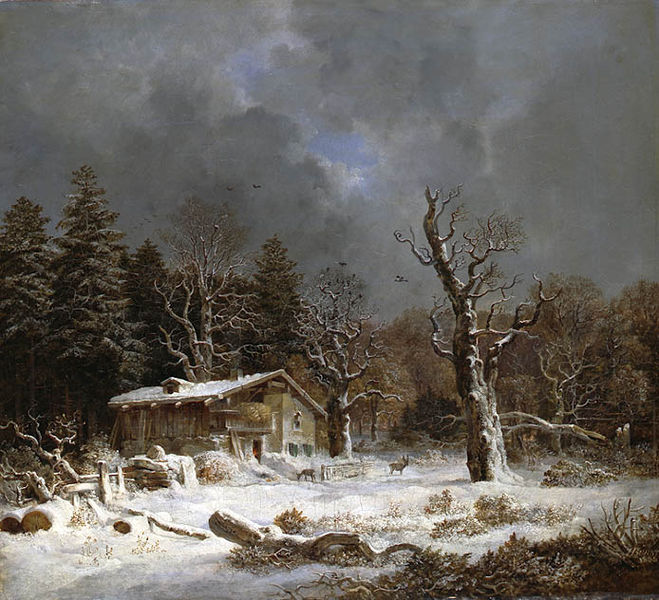
Titel: Forsthaus im Winterwald
Künstler: Heinrich Bürkel
Standort: Karlsruhe
Institution: Staatliche Kunsthalle Karlsruhe
Schlagwörter: baum, blau, blätter, dunkel, gemälde, gewitter, himmel, laub, schatten, vogel, weiß, wolken, bäume, grün, landschaft, äste, braun, fenster, grau, hell, holz, licht, nacht, straße, stroh, dach, eis, gras, haus, schnee, tier, tiere, weg, wolke, zaun, malerei, alt, mensch, stein, tod, tot, toter, öl, ast, baumstamm, einsamkeit, kalt, morgen, natur, stamm, strauch, vögel, busch, büsche, einsam, gebüsch, hütte, sonne, sträucher, land, pflanze, wald, brunnen, kamin, maus, bewölkt, balkon, ruhig, sommer, düster, heu, trocken, giebel, kahl, hof, naiv, winter, romantik, tannen, sturm, stürmisch, unwetter, wild, balken, allein, naht, frühling, kälte, lichtung, füttern, tanne, holzstoß, wärme, hirsch, reh, rehe, holzhütte, kiefern, gehöft, nadelwald, stapel, gaube, winterlandschaft, knorrig, blattlos, frost, schneebedeckt, kraut, krähen, baumstumpf, gestrüp, tonne, gespenstisch, gaupe, gleißend, wildtier, rotwild, abgestorben, waldhütte, waldlichtung, tann, eingeschneit, micky maus, forsthaus, winterwald, 19. jahrhundert, zahun, dauch, hüzze, dagobert duck, entenhausen, haus stamm, gleissendes licht, b+sche, stümme, reeh, winteer, baumstasmm, gefällte bäume